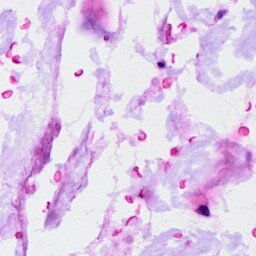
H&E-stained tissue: Ovarian